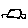
Label: car